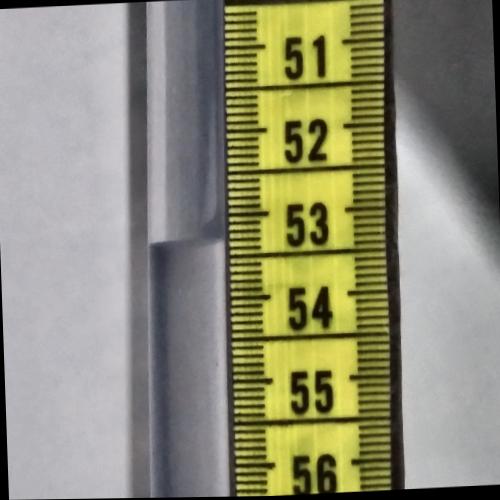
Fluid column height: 53.3 cm